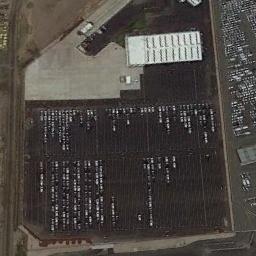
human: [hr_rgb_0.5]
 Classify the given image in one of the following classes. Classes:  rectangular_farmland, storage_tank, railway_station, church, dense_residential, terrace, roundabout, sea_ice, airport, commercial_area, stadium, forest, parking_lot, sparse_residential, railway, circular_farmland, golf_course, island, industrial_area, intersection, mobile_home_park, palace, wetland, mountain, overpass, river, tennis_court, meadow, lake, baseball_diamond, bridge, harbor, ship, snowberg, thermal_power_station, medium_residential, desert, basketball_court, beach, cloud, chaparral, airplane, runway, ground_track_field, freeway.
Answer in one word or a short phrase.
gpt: parking_lot